Interaction volume radius: 5 \u00c5
Interaction volume height: 15 \u00c5
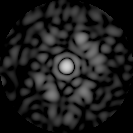
Disorder parameter: 0.7302